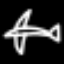
Label: airplane